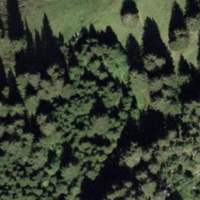
EUNIS habitat code: 43
Species observed at this site:
Arnica montana
Lysimachia nemorum